Question: When I try to render a list of 'view' models contained in a 'chart' model using the 'each' handlebars helper, the promise array for the 'view' models doesn't resolve before the 'each' helper renders, leaving blank 'li's:

'''
<script type="text/x-handlebars" id="chart-container">
{{views}}
<ul>
{{#each view in views}}
<li>{{view}}</li>
{{/each}}
</ul>
</script>
'''
What's odd is that if I change the 'each' helper to '{{#each views}}' it works fine.
How can I make the view render once the promised hasMany relationship has been resolved using 'view in views' for the 'each' helper? Below are the relevant models and fixtures:
'''
var DisplayItem = DS.Model.extend({
name: DS.attr("name"),
display: DS.belongsTo("display", {async: true})
});
'''
'''
var Chart = DisplayItem.extend({
views: DS.hasMany("view", {async: true})
});
'''
'''
var View = DS.Model.extend({
name: DS.attr("string"),
chart: DS.belongsTo("chart", {async: true})
});
'''
'''
Chart.FIXTURES = [
{
id: 1,
name: "Derp",
display: 1,
views: [1, 2],
defaultView: 1
}
];
View.FIXTURES = [
{
id: 1,
name: "Test 1",
chart: 1
},
{
id: 2,
name: "Test 2",
chart: 1
}
];
'''
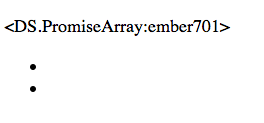
Answer: To answer your question, the route is simplest place to do it. Using nested promises Ember won't setup the controller etc, until the deepest promise has resolved.
'''
App.ChartContainerRoute = Em.Route.extend({
model: function(){
return this.store.find('chart').then(function(charts){
return Em.RSVP.all(charts.getEach('views')).then(function(){
return charts;
});
});
}re
});
'''
Generally I'd recommend against waiting on all of the async calls (since Ember will asynchronously inject them into the page). If you are trying to modify the view after it's been inserted, there are other patterns that can solve this while giving a more responsive feeling app.
### The real problem you're seeing
You aren't specifying anything to show in the li, and you're using a key word 'view'
'''
<li>{{view.name}}</li>
'''
<URL>
'view' usually refers to the view associated with the current template etc.
'''
{{#each item in views}}
<li>{{item}}</li>
{{/each}}
'''
<URL>